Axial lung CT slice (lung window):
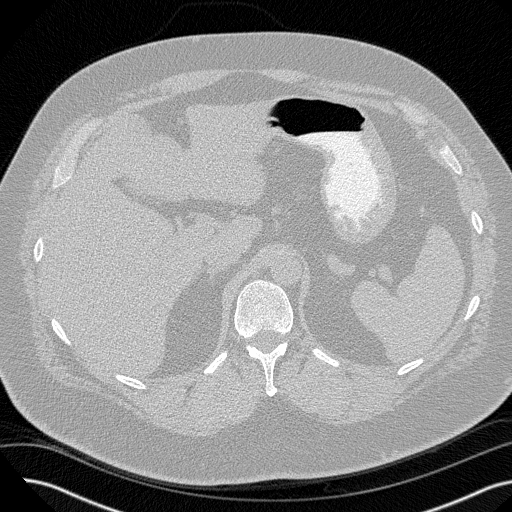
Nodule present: no